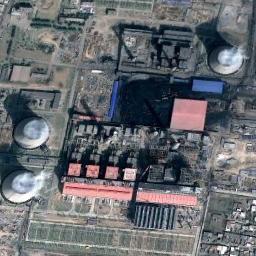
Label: thermal_power_station